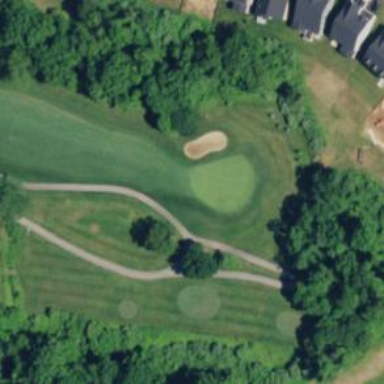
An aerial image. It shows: Well-maintained path for golf carts. The track type is grade1.